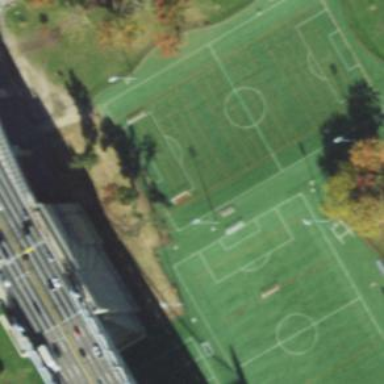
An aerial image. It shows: Soccer pitch designated for leisure and sports activities.